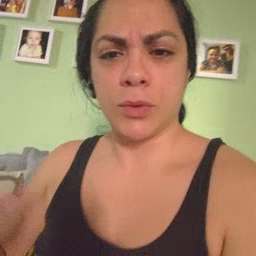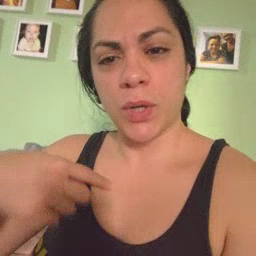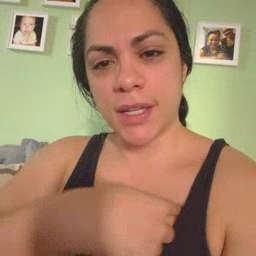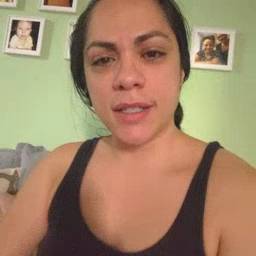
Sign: weus